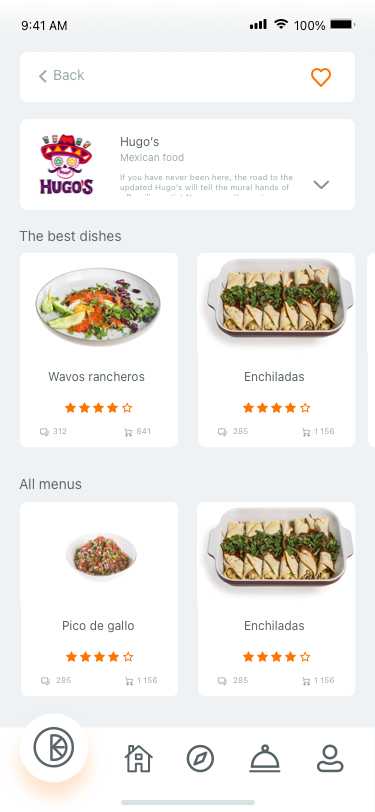
Text in this UI design:
Back
Hugo’s
Mexican food
If you have never been here, the road to the updated Hugo’s will tell the mural hands of …Brazilian artist Nunca near the metro station "Kontraktova Ploscha".
The best dishes
Wavos rancheros
841
312
Enchiladas
1 156
285
All menus
Pico de gallo
1 156
285
Enchiladas
1 156
285
100%
9:41 AM